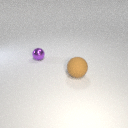
small purple metal sphere behind large brown rubber sphere